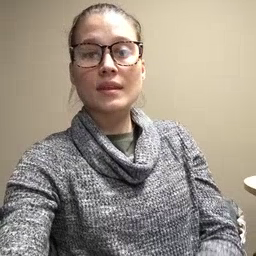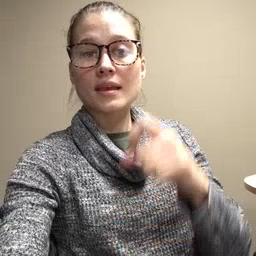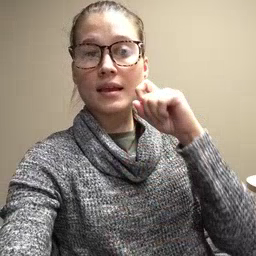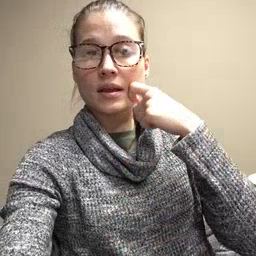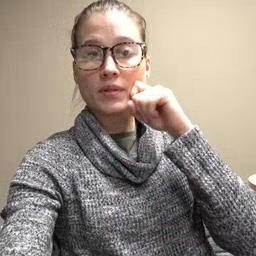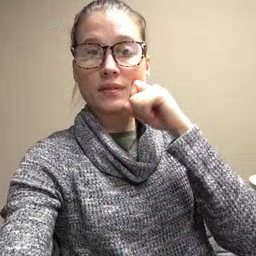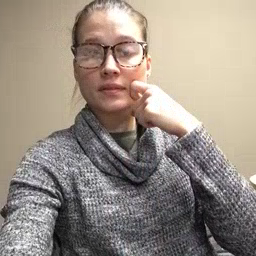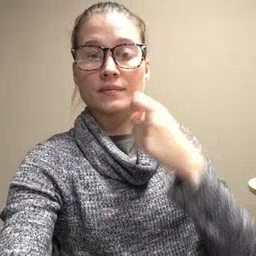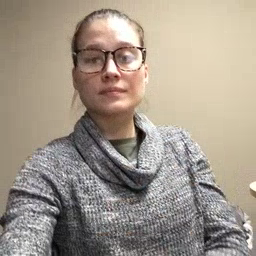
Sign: apple